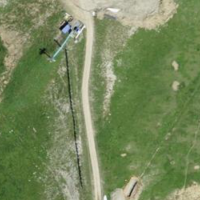
EUNIS habitat code: 31
Species observed at this site:
Corvus corone
Anthus trivialis
Oenanthe oenanthe
Gypaetus barbatus
Accipiter gentilis
Linaria cannabina
Anthus spinoletta
Montifringilla nivalis
Turdus viscivorus
Buteo buteo
Prunella collaris
Anthus pratensis
Turdus torquatus
Carduelis carduelis
Carduelis citrinella
Saxicola rubetra
Emberiza cia
Hirundo rustica
Aquila chrysaetos
Phoenicurus ochruros
Hedysarum hedysaroides
Pyrrhocorax pyrrhocorax
Pyrrhocorax graculus
Falco tinnunculus
Corvus corax
Delichon urbicum
Periparus ater